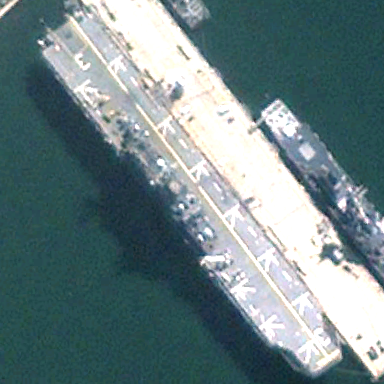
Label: assault